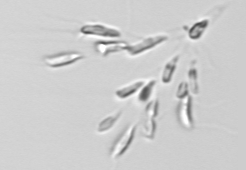
Label: Dinobryon